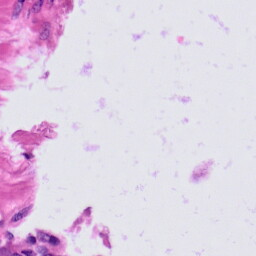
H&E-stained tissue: Prostate